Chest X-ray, PA view. Patient: 48 years old, sex M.
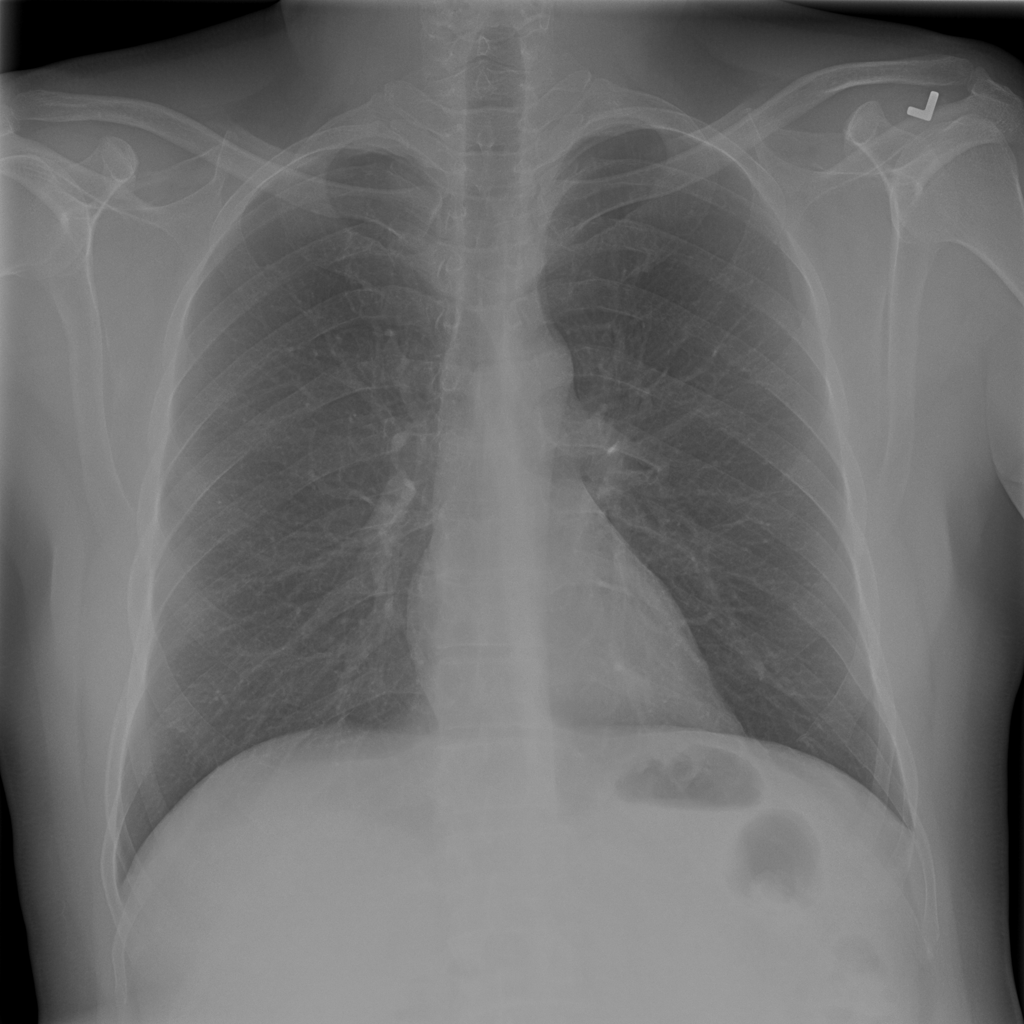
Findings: No Finding